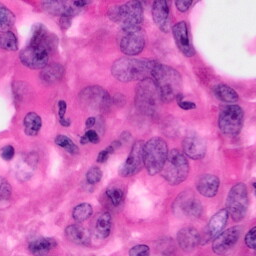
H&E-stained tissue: Pancreatic